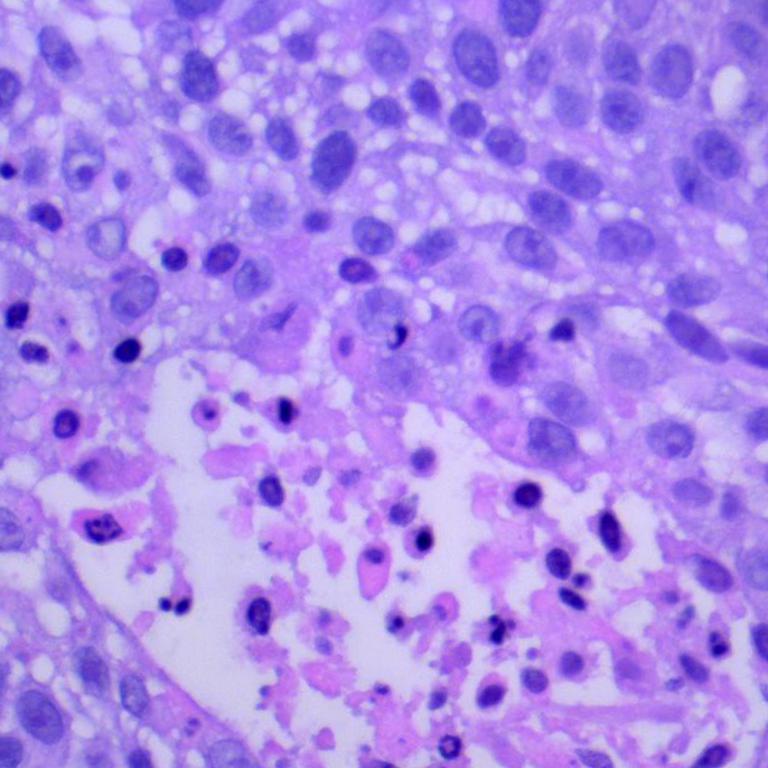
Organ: lung
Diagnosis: squamous carcinomas